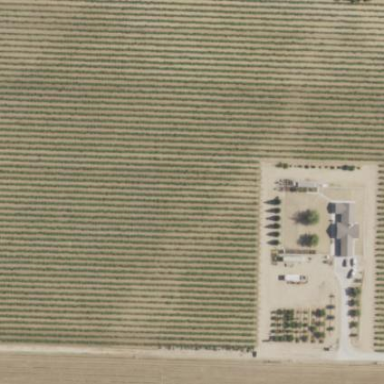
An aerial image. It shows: Vineyard.